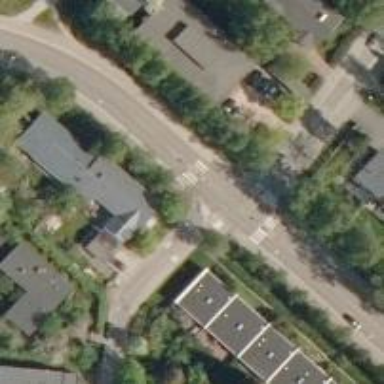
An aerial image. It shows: Road with "give way" sign.